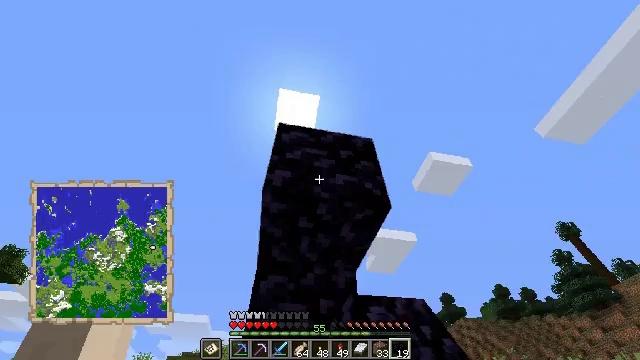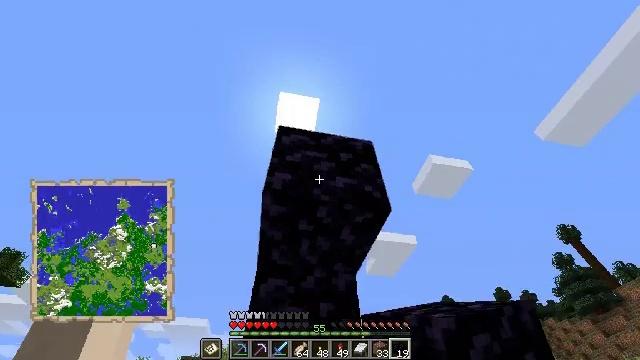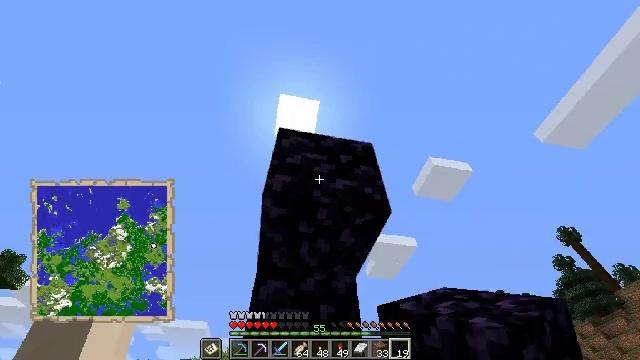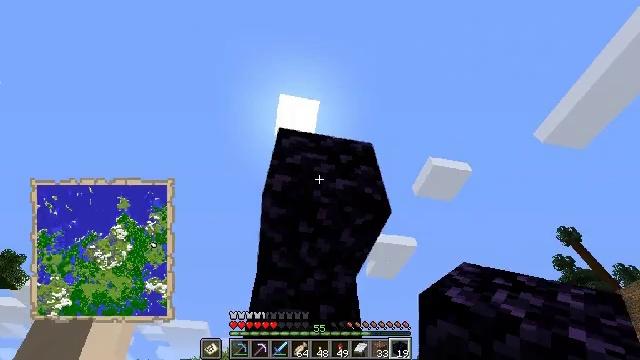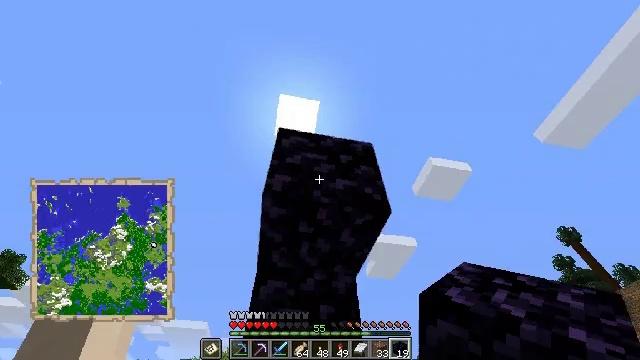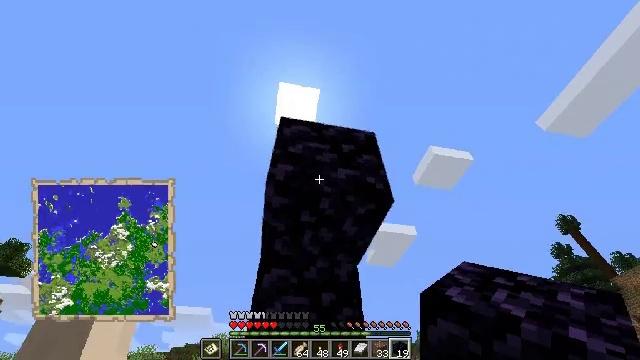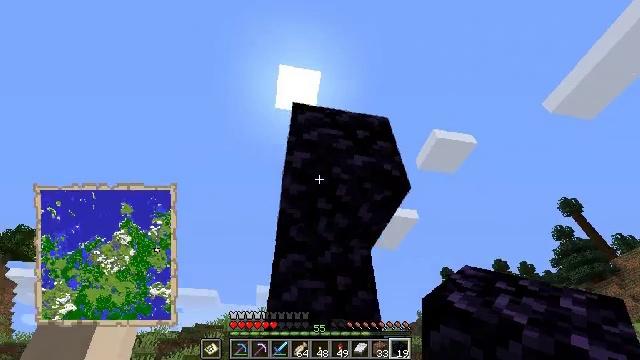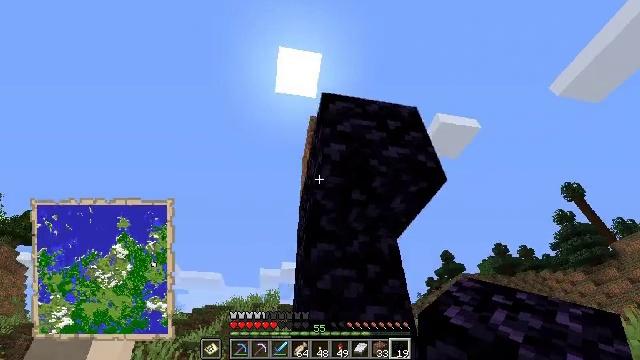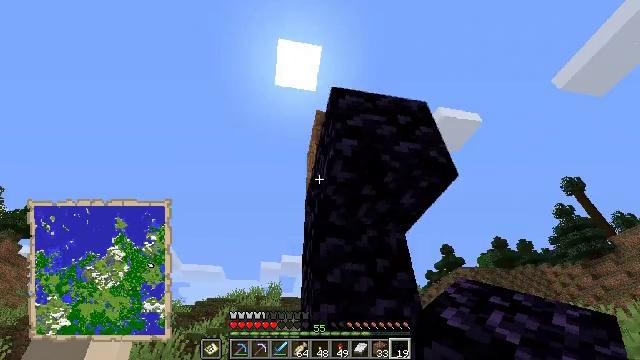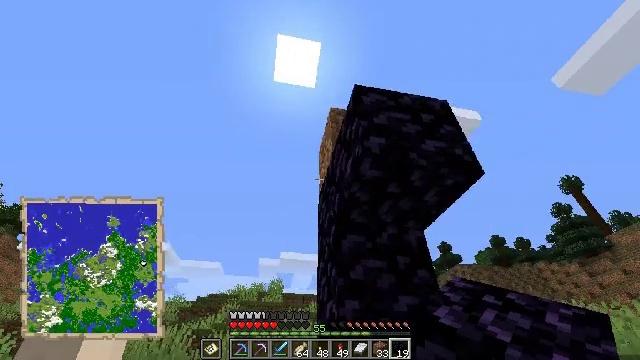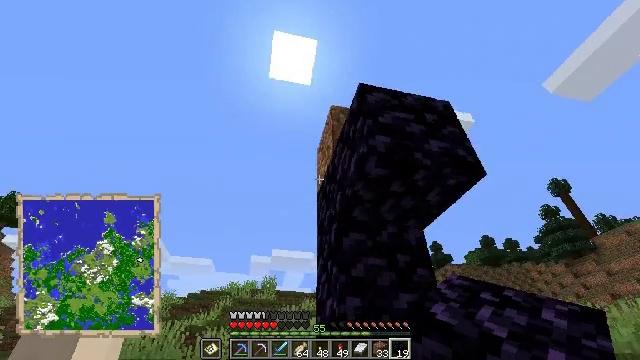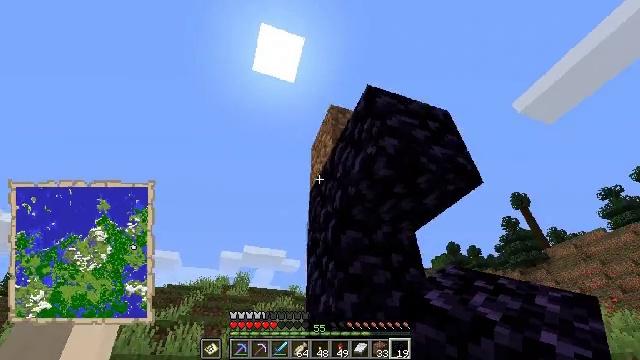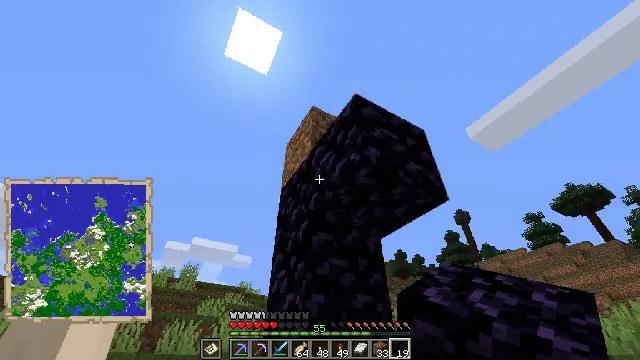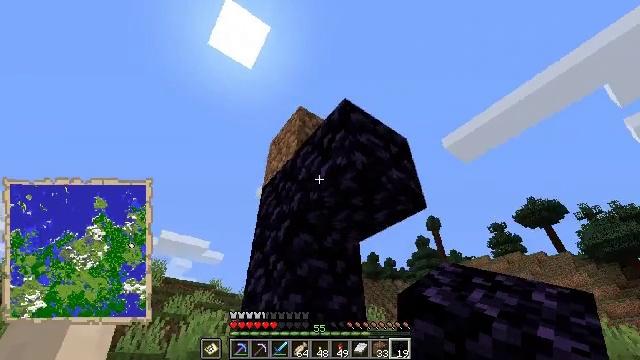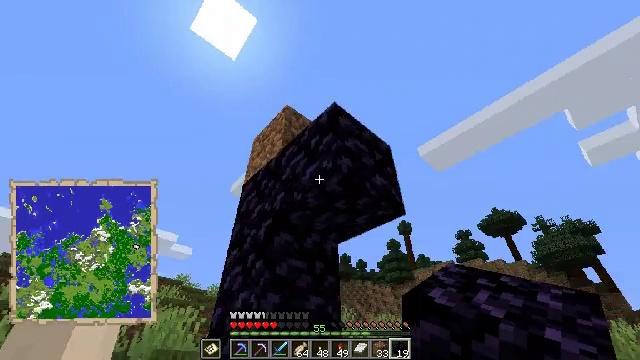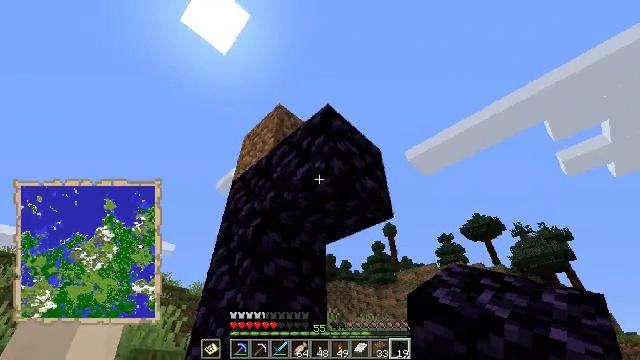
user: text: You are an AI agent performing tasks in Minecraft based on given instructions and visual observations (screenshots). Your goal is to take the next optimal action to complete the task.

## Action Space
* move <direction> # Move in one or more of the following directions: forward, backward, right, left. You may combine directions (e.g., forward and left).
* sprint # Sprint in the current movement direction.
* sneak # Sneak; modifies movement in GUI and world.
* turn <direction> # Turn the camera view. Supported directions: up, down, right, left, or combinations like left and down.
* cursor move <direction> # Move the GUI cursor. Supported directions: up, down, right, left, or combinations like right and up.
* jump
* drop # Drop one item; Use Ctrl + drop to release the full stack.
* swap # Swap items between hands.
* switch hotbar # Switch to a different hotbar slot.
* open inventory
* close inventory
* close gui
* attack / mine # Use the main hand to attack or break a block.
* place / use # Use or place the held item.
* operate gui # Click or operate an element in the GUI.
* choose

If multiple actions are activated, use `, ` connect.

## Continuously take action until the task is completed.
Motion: motion action
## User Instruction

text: Collect obsidian for crafting.
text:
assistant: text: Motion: no_op
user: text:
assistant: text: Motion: no_op
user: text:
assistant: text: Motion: no_op
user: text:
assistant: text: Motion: no_op
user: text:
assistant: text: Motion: move left, turn down
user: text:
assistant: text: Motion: move left, turn down
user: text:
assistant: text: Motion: move left, turn down
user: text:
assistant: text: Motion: move left, turn down
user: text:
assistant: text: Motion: move left
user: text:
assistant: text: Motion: move left, turn right
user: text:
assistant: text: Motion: move left, turn right
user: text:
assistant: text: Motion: turn right
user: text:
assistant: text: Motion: turn right
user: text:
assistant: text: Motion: turn right
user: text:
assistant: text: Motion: turn right
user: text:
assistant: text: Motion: move forward, turn right
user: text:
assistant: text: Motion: move forward, turn right
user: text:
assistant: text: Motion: move forward, turn right
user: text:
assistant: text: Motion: move forward, turn right
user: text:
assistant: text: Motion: move forward, turn right
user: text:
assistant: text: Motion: turn right
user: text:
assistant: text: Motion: no_op
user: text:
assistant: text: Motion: no_op
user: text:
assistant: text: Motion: no_op
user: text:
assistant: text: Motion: no_op
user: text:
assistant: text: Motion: no_op
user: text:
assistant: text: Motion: no_op
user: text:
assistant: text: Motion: no_op
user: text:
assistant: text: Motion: no_op
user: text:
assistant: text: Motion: no_op